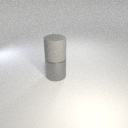
large gray rubber cylinder above large gray metal cylinder